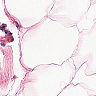
Metastatic tissue present: no